Question: Basically the gist is in the subject.
When I create two identical divs with fixed height (2px), and change the zoom to 75% or 125%, they "look" differently for some reason, can someone please explain what is going on here? And how do I fix this?
'''
.gradient-slider-line {
background: linear-gradient(to right, red , blue);
height: 2px;
}
'''
'''
<div>
<div class="gradient-slider-line"></div>
</div>
<br/>
<div>
<div class="gradient-slider-line"></div>
</div>
'''
Result:

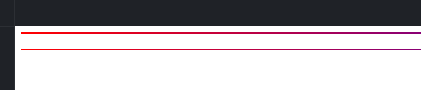
Answer: ok, some research helped but not a complete solution. As the last comment mentioned, it's a subpixel rendering issue, and it's influenced by your Anti Aliasing settings and windows display scaling setting.
I switched to a 0.15 rem instead of 2px, which produced a similar line but the increments at which the line height jumps when zooming in/out are smaller and visually it's much less noticeable.